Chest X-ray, PA view. Patient: 8 years old, sex M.
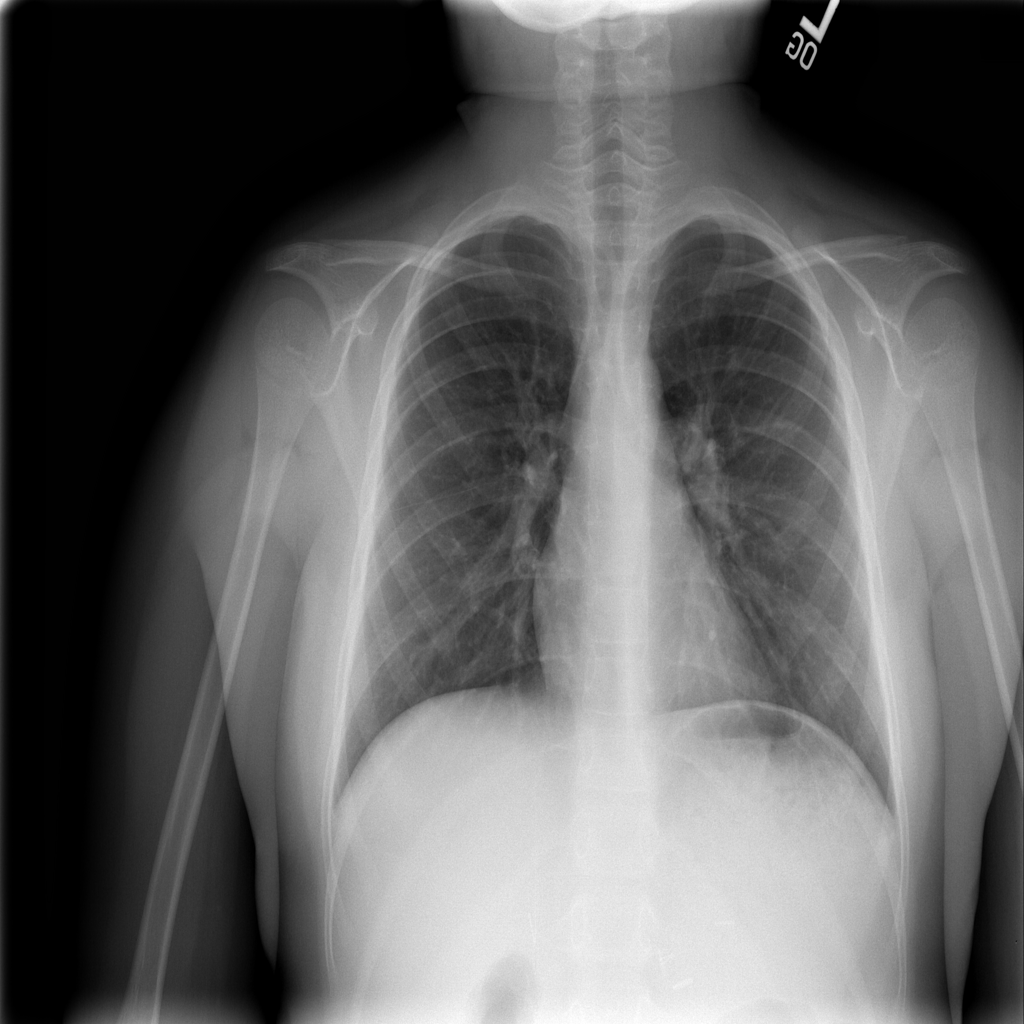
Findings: No Finding